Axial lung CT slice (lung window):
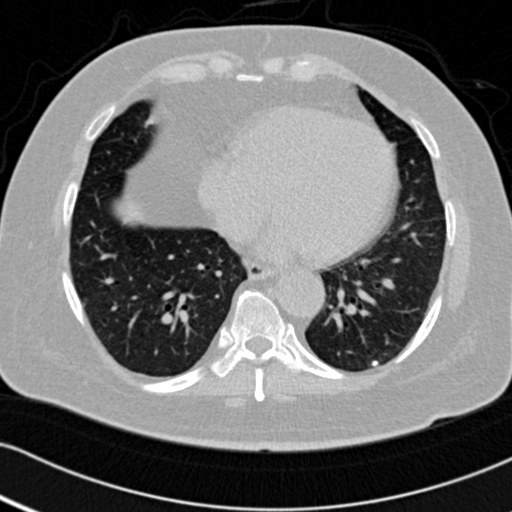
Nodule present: no